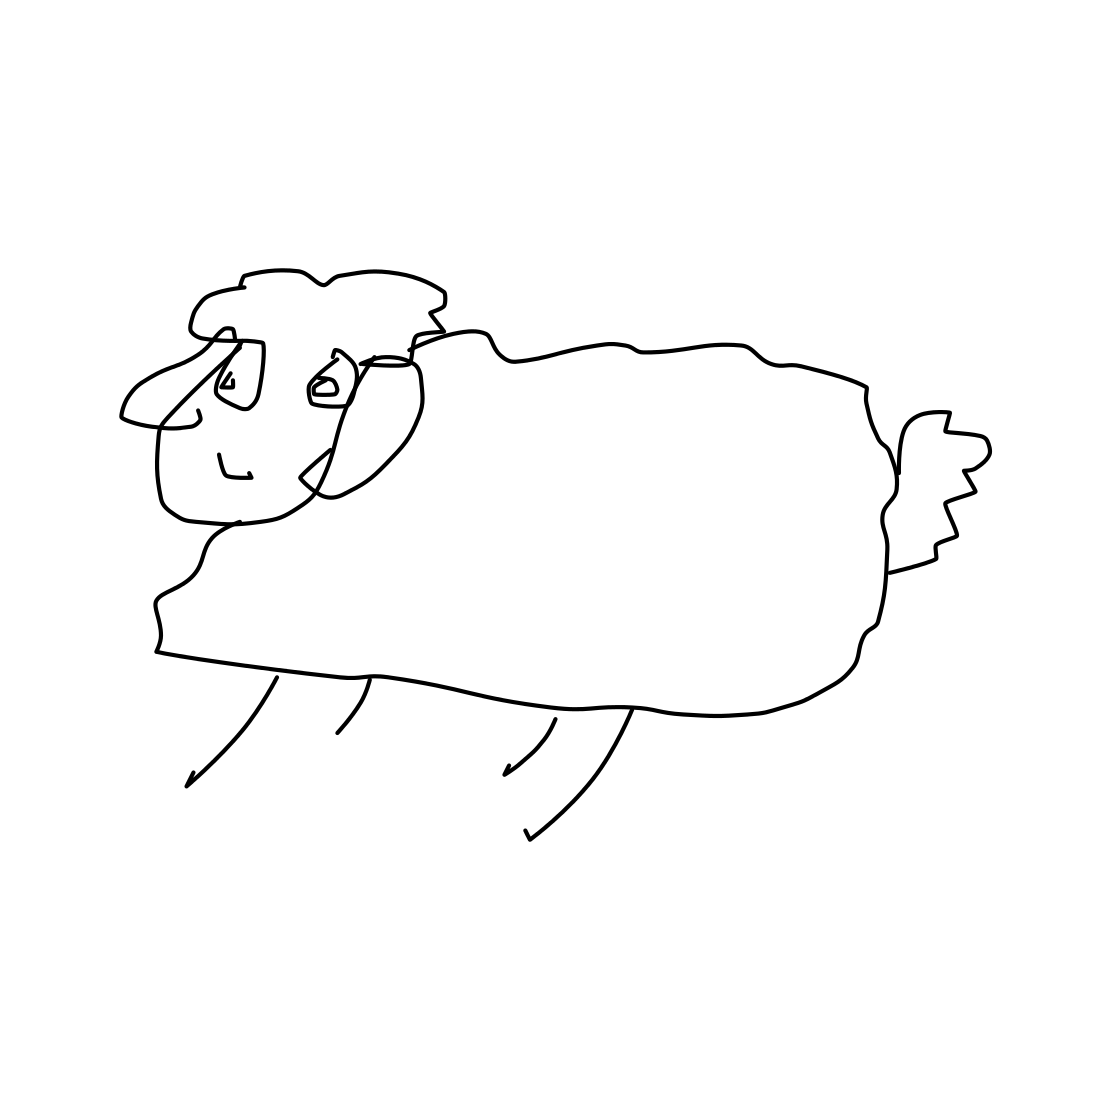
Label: sheep